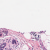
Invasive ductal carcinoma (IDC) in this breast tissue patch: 0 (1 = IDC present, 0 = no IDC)